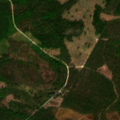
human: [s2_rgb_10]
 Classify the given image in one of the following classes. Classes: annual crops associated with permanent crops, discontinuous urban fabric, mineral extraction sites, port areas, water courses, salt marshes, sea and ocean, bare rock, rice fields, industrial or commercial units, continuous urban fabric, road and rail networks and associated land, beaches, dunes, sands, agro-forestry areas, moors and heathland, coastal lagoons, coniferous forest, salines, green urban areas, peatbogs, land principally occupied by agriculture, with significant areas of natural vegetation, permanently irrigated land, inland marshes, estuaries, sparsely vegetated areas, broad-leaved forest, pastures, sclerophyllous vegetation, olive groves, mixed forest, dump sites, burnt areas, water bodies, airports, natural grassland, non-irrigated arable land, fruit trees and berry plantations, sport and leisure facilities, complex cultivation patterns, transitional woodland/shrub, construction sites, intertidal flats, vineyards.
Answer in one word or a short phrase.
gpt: coniferous forest, mixed forest, transitional woodland/shrub